Question: I am trying to create some styling for my page and I want it to look basically like this:

I am curious if there is any way that I can get the borders to overlap like this. I am using Twitter Bootstrap and my HTML looks like this right now:
'''
<div class="container-fluid">
<div class="row-fluid">
<div class="span2">
<img src="/images/logo.png" alt="logo"><br><br>
<div class="well sidebar-nav">
<ul class="nav nav-list">
<li class="nav-header">Sub-Menu (this will only show for pages that need a sub-menu)</li>
<li class="active"><a href="#">Current</a></li>
<li><a href="#">Link</a></li>
<li><a href="#">Link</a></li>
<li><a href="#">Link</a></li>
</ul>
</div><!--/.well -->
</div>
<div class="span10">
<h1 style="text-align:center;">Interplanetary Reactions</h1>
<div class="center-me" style="border-top:5px solid white; border-bottom:5px solid white;">
</div>
</div>
<div class="center-me">
<img src="http://i.imgur.com/yeHzm.jpg" alt="graphic">
</div>
</div>
</div>
<footer style="border-top:5px solid white;">
<br>
<div class="row-fluid">
<div class="span4">
&copy; Interplanetary Reactions 2012
</div>
<div class="span4">
<div class="fb-like" data-href="http://www.facebook.com/ InterplanetaryReactions" data-send="false" data-layout="button_count" data-width="450" data-show-faces="true"></div>
</div>
<div class="span4">
<a href="https://twitter.com/InterReactions" class="twitter-follow-button" data-show-count="false" data-lang="en">Follow @InterReactions</a>
</div>
</div>
</footer>
</div><!--/.fluid-container-->
'''
I know this isn't super clear but I am hoping someone will have some insight.
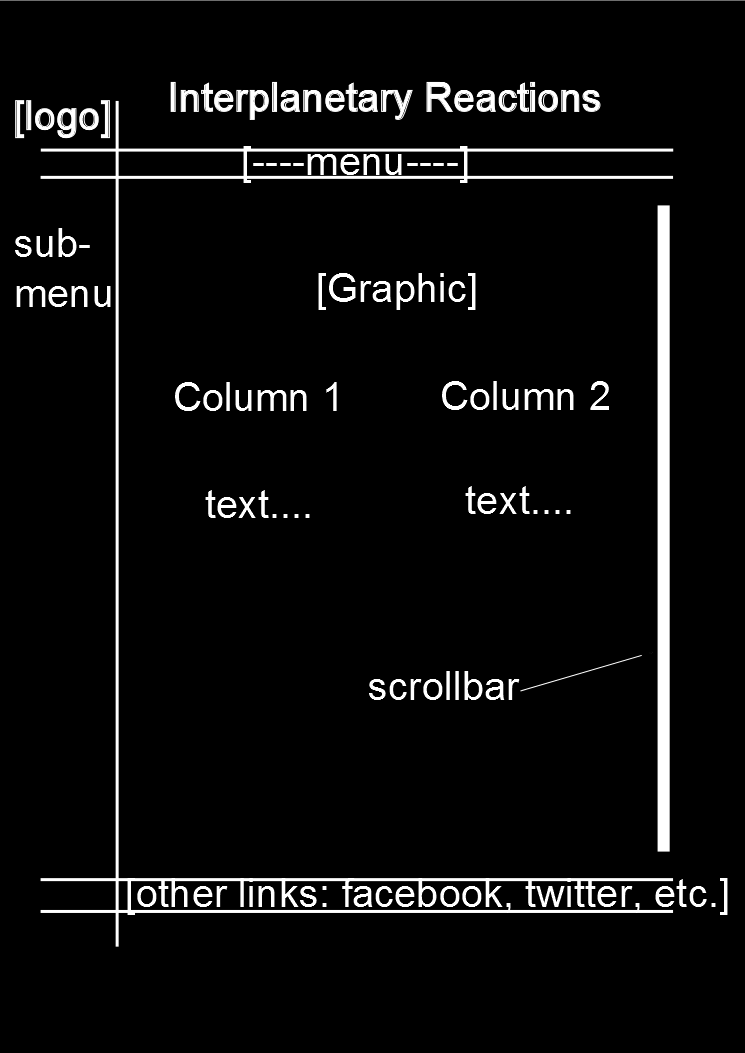
Answer: I suggest putting a 'border-image' around your parent element. The basic approach is to create an image that contains your border in in in 9 slices (each corner, each side, and the middle) and then use CSS3's 'border-image' to add the border to your element. See <URL> for details.